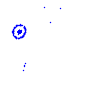
Particle: proton